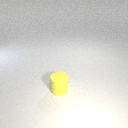
small yellow rubber cylinder